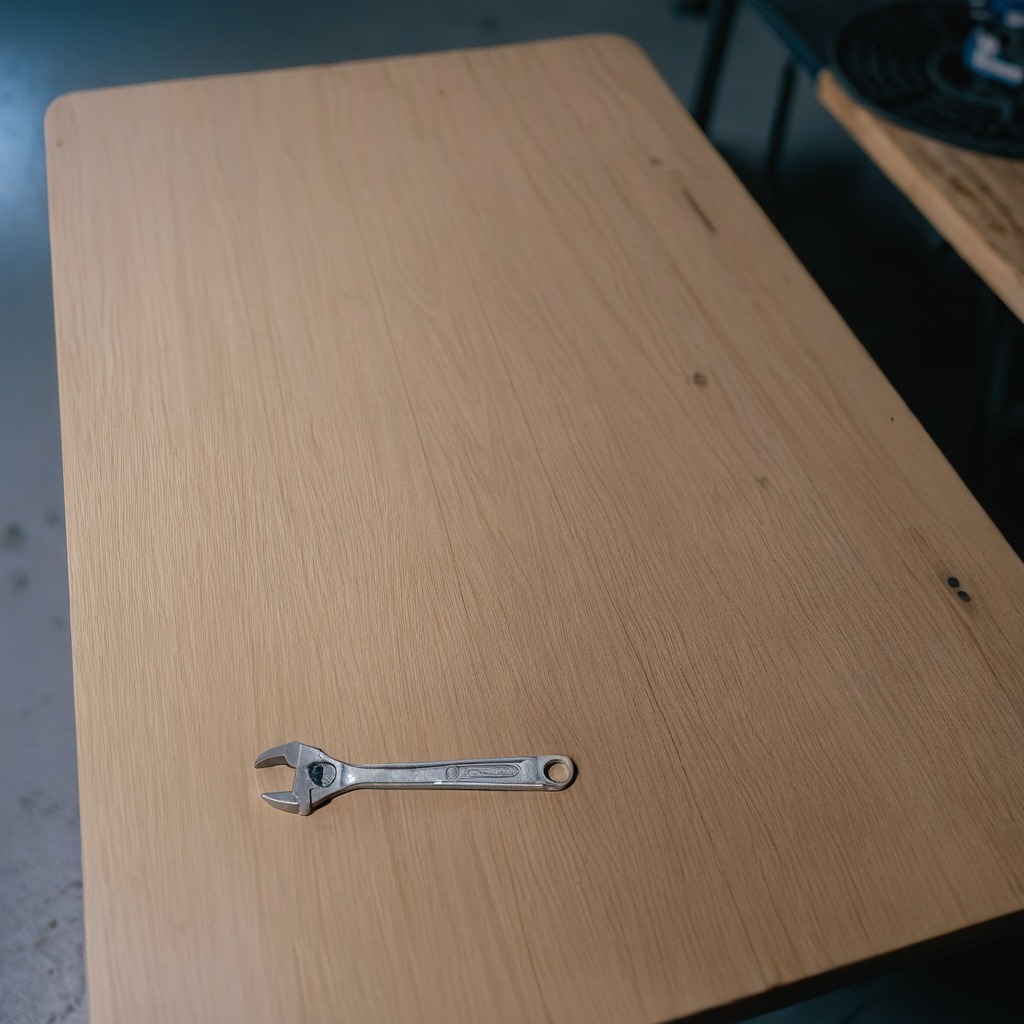
An wrench is lying on the table.